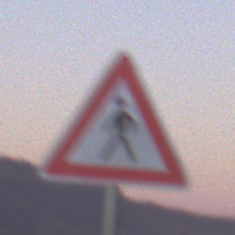
Verkehrszeichen: FussgaengerRechts
Umgebung: Outdoor, Nature
Tageszeit: Dusk
Wetter: Clear
Licht: Natural
Jahreszeit: NotSpecified
Kontrast: LowContrast